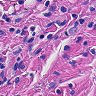
Metastatic tissue present: yes